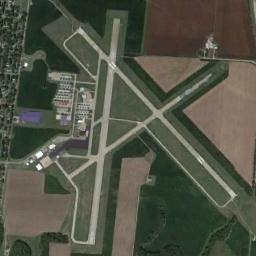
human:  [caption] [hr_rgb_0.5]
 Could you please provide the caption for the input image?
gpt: There is an airport in the field with some runways next to some houses .

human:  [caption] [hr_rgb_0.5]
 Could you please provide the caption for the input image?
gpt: Three intersecting runways in this airport surrounded by brown, White and green farmland .

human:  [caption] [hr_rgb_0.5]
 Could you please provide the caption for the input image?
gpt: The airport was built in the middle of lush vegetation .

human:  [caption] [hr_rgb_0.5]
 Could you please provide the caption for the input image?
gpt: An airport with some staggered runways on the farmland with different plants and these runways put a triangular shape .

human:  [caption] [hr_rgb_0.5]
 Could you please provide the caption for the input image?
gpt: The three roads of the airport intersect .